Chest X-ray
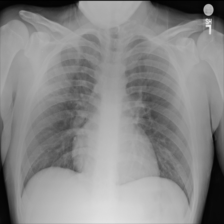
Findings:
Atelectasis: negative
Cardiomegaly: negative
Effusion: negative
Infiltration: negative
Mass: negative
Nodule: negative
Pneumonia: negative
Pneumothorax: negative
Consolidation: negative
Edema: negative
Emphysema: negative
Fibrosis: negative
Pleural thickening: negative
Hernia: negative